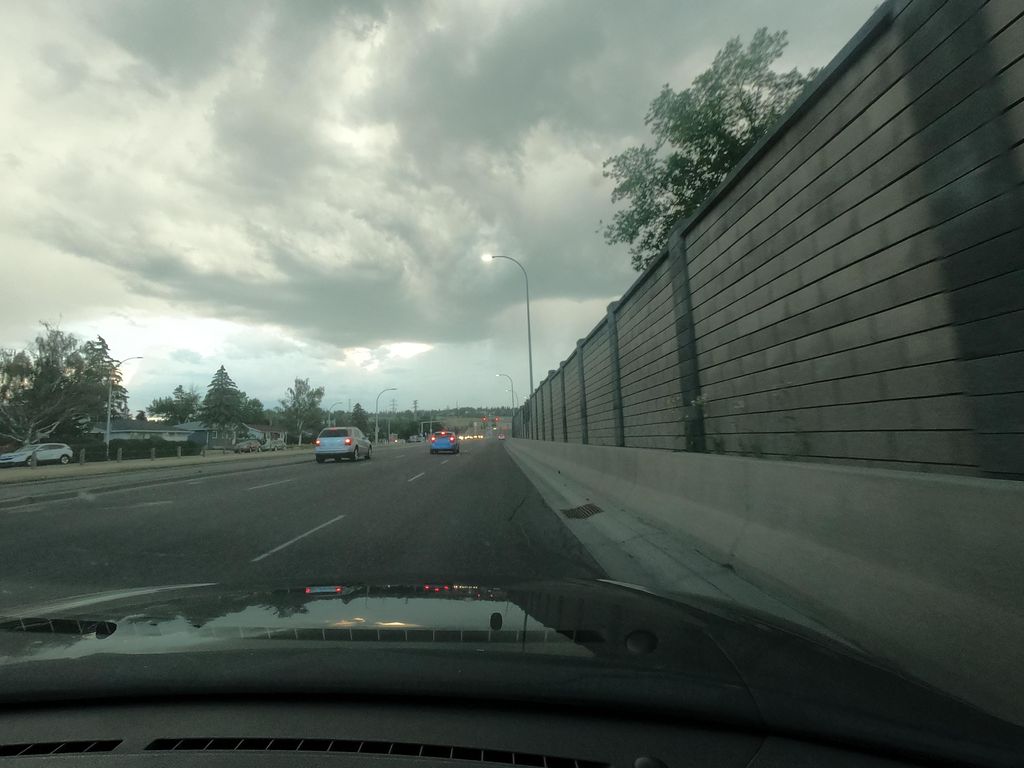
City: calgary